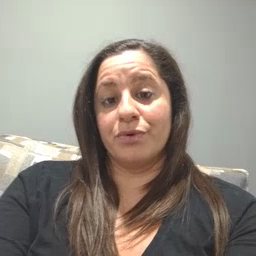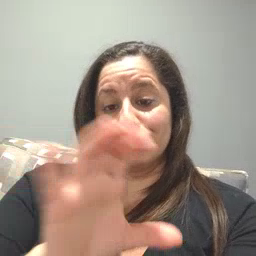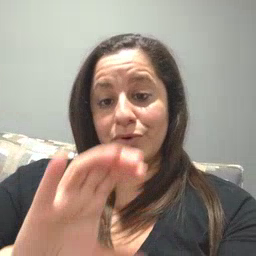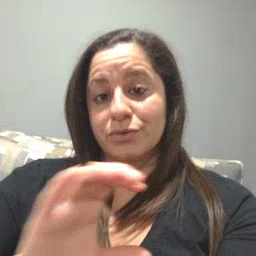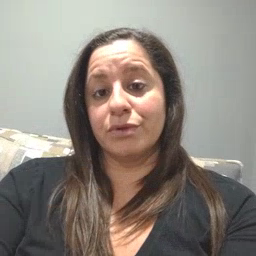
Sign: chocolate